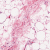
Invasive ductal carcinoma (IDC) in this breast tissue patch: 0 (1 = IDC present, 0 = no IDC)